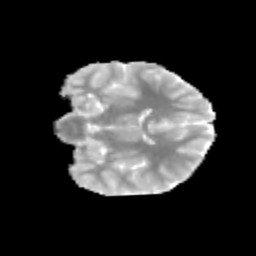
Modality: MD
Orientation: coronal
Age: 11
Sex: male
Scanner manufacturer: siemens
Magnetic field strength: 3 T
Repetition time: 3.8 s
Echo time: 0.07 s